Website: walmart
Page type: address-validator
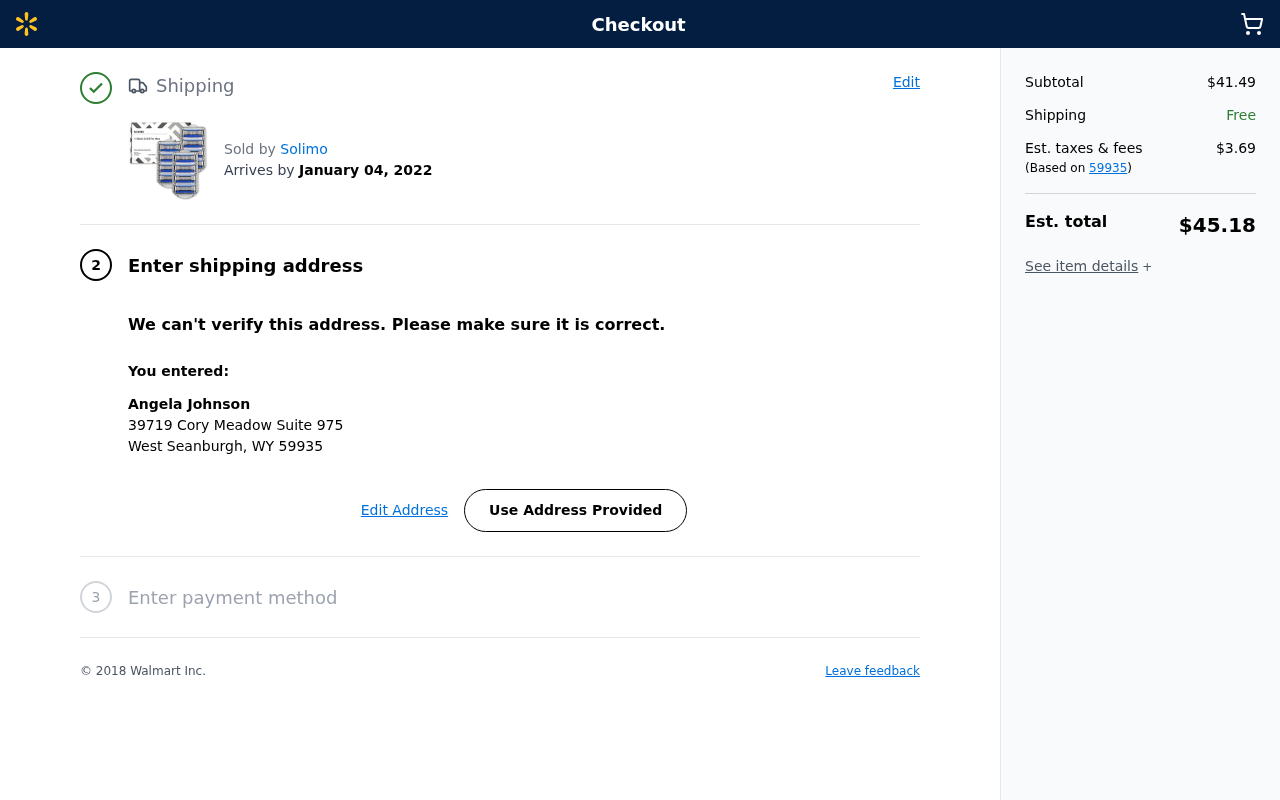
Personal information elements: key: PII_CITY_STATE_ZIP
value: West Seanburgh, WY 59935
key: PII_FULLNAME
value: Angela Johnson
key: PII_POSTCODE
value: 59935
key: PII_STREET
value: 39719 Cory Meadow Suite 975
Product elements: key: PRODUCT1_BRAND
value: Solimo
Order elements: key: ORDER_DELIVERY_DATE
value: January 04, 2022
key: ORDER_SUBTOTAL
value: $41.49
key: ORDER_SHIPPING_COST
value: Free
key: ORDER_TAX
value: $3.69
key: ORDER_TOTAL
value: $45.18